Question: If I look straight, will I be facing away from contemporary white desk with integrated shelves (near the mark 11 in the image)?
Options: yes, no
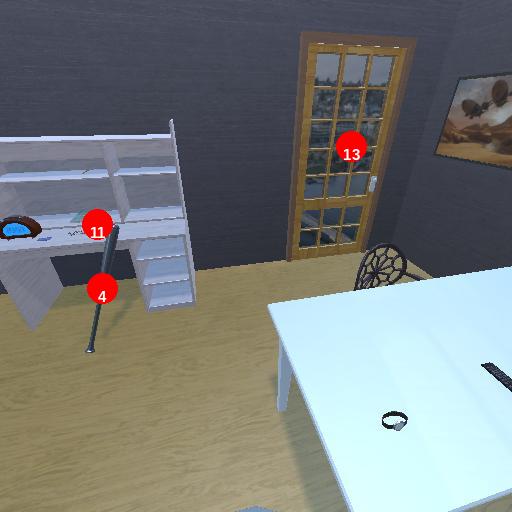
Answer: yes